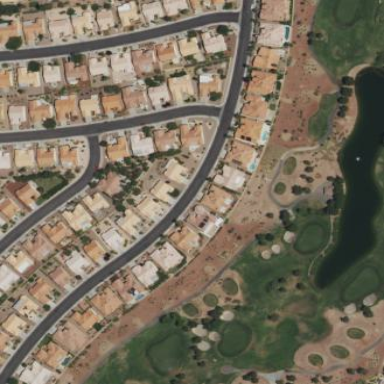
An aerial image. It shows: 18-hole golf course situated within leisure land.